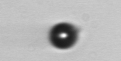
Label: bead